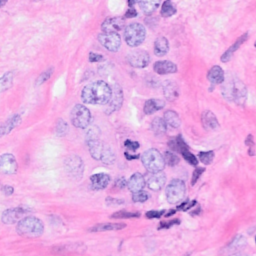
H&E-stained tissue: Breast